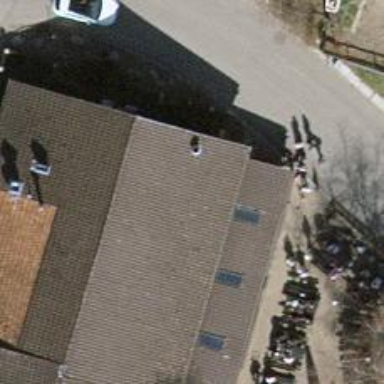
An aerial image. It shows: Restaurant.